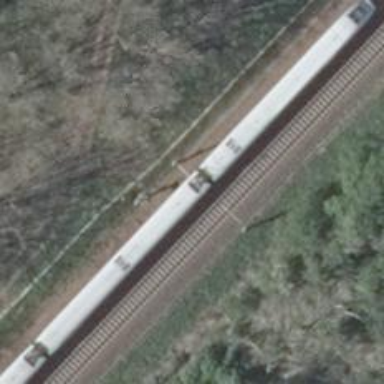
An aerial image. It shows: Railway milestone with catenary mast.